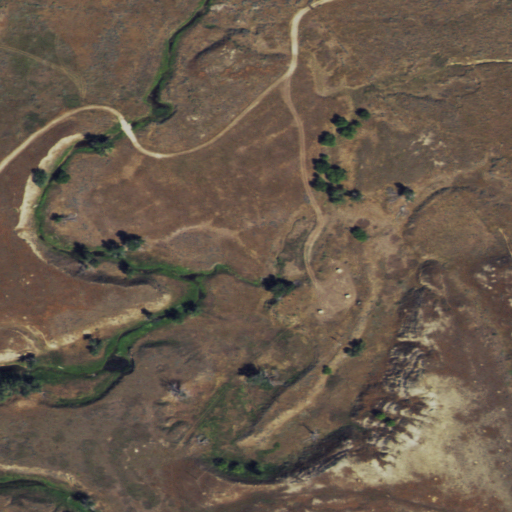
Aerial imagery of valley in Wyoming named Bekebrede Draw containing shrub, grassland, herbaceous wetlands, low intensity development, and open development